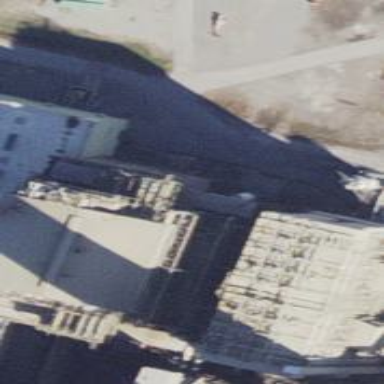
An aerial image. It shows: Steam turbine generator.